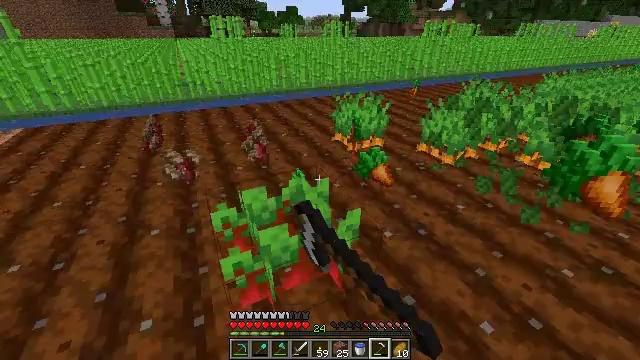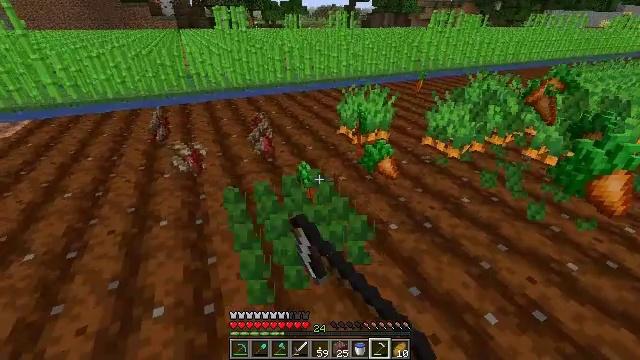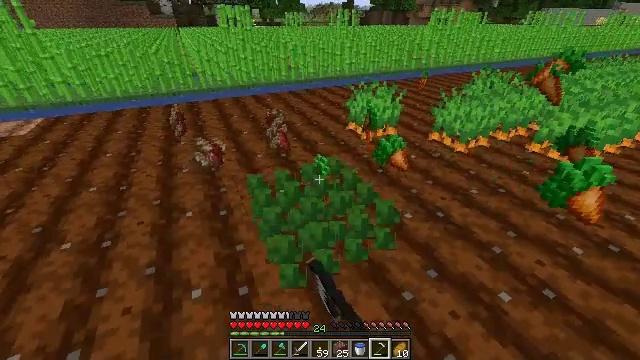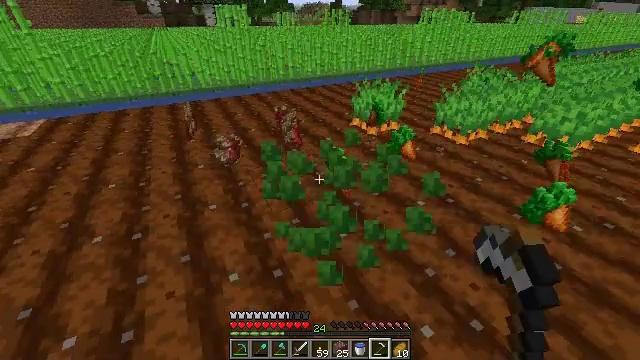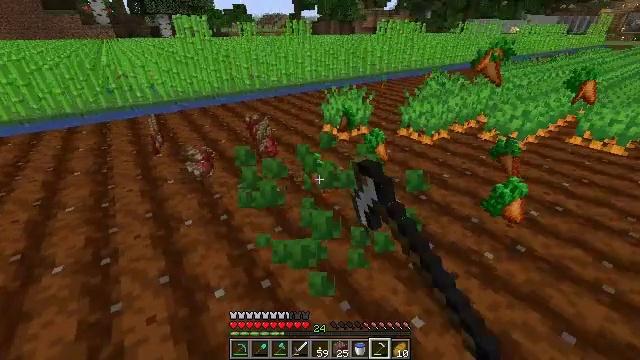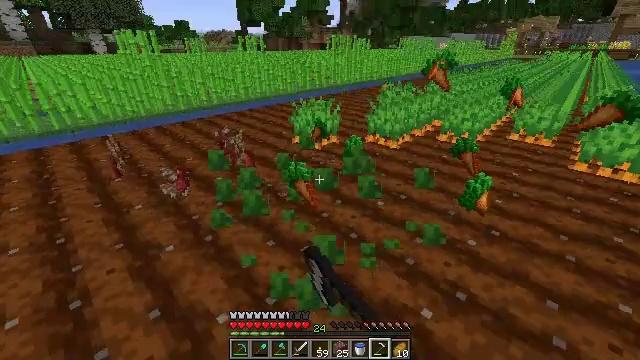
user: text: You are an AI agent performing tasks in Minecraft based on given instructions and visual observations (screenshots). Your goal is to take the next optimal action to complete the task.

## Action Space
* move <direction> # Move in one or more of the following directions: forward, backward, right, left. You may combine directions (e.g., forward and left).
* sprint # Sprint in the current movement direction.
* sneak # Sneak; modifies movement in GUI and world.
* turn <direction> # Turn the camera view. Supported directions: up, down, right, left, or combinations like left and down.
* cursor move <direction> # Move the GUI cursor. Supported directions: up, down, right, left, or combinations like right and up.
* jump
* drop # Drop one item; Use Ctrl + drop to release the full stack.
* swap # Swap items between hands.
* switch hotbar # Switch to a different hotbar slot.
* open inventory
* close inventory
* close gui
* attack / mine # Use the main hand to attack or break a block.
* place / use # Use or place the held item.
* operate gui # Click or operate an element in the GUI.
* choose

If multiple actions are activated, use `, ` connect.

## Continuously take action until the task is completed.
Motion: motion action
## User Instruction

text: Gather beetroots by breaking the plants.
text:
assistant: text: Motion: move back and move left, turn down, attack / mine
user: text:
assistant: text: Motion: move back and move left, attack / mine
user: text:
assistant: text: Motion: move left, turn right, attack / mine
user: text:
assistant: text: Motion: move left, turn right and up, attack / mine
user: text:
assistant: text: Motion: move forward and move left, turn right and up, attack / mine
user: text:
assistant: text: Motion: attack / mine